Field crop: maize
Growth stage: 2
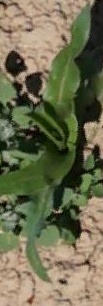
Species: maize